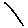
Label: line